Question: I am trying to implement the search widget in the current android apps, but just can't get it done  and I've not been able to implement it. Below is my code
'''
@Override
public boolean onCreateOptionsMenu(Menu menu) {
// Inflate the menu; this adds items to the action bar if it is present.
getMenuInflater().inflate(R.menu.menu_main, menu);
SearchManager searchManager = (SearchManager) getSystemService(Context.SEARCH_SERVICE);
SearchView searchView = (SearchView) menu.findItem(R.id.search_bar).getActionView();
searchView.setSearchableInfo(searchManager.getSearchableInfo(getComponentName()));
searchView.setIconifiedByDefault(false);
return true;
}
@Override
public boolean onOptionsItemSelected(MenuItem item) {
// Handle action bar item clicks here. The action bar will
// automatically handle clicks on the Home/Up button, so long
// as you specify a parent activity in AndroidManifest.xml.
int id = item.getItemId();
//noinspection SimplifiableIfStatement
if (id == R.id.action_settings) {
return true;
} else if (id == R.id.search_bar) {
//startActivity(new Intent(this, SearchResultActivity.class));
return true;
}
return super.onOptionsItemSelected(item);
}
'''
'''
<item android:id="@+id/search_bar"
android:title="Search"
android:orderInCategory="100"
android:icon="@android:drawable/ic_menu_search"
app:showAsAction="always|collapseActionView"
app:actionViewClass="android.support.v7.widget.SearchView"/>
'''
'''
public class SearchResultActivity extends Activity {
@Override
protected void onCreate(Bundle savedInstanceState) {
super.onCreate(savedInstanceState);
setContentView(R.layout.search_custom_text);
handleIntent(getIntent());
}
@Override
protected void onNewIntent(Intent intent) {
super.onNewIntent(intent);
handleIntent(intent);
}
private void handleIntent(Intent intent) {
if (Intent.ACTION_SEARCH.equals(intent.getAction())) {
String query = intent.getStringExtra(SearchManager.QUERY);
}
}
}
'''
'''
<activity android:name=".MainActivity"
android:enabled="true">
<!--<meta-data android:name="android.app.searchable"
android:resource="@xml/searchable"/>-->
<meta-data android:name="android.app.default_searchable"
android:value=".SearchResultActivity"/>
</activity>
<activity android:name=".SearchResultActivity"
android:enabled="true"
android:launchMode="singleTop"
android:parentActivityName=".MainActivity">
<intent-filter>
<action android:name="android.intent.action.SEARCH"/>
<category android:name="android.intent.category.DEFAULT" />
</intent-filter>
<!--<meta-data android:name="android.app.default_searchable"
android:value=".SearchResultActivity" />-->
<meta-data android:name="android.app.searchable"
android:resource="@xml/searchable"/>
</activity>
'''
This is what I'm thinking, but I've not yet tried it. I did implemented a floating activity in my project. From the look of what's below, I think it's a floating Activity right.
Any help would be appreciated.
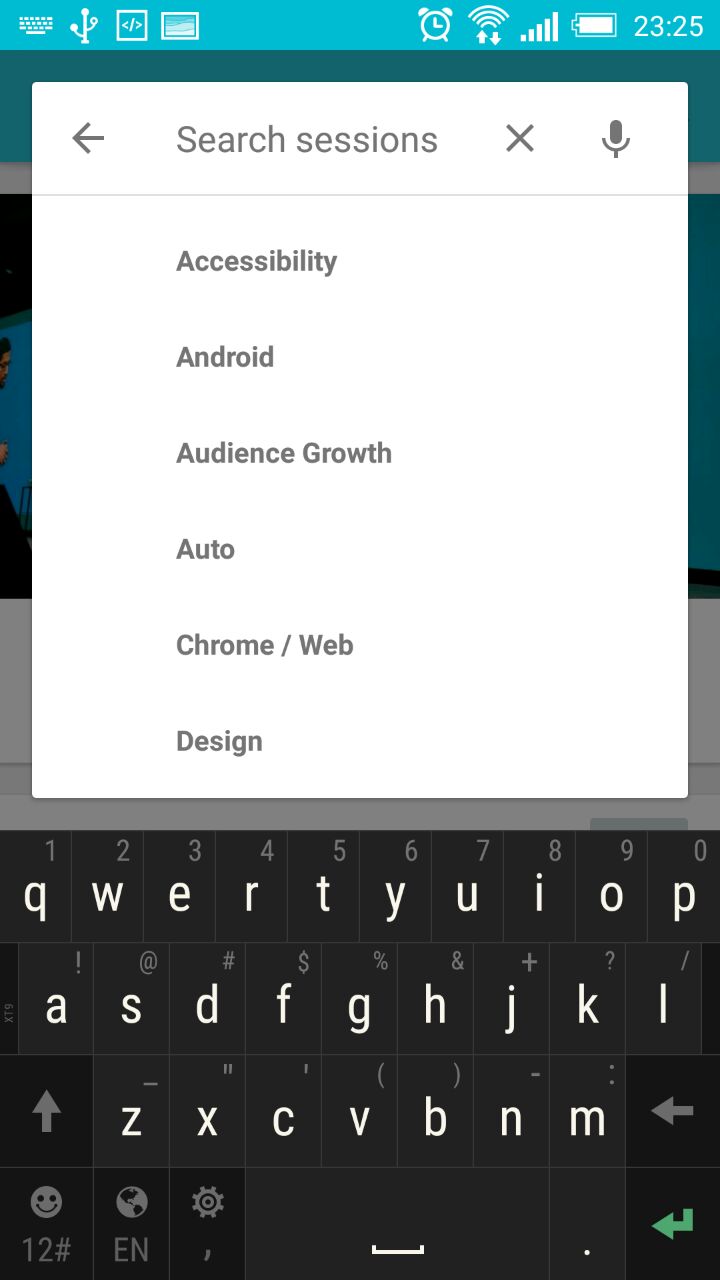
Answer: In my case I have used like this
'''
@Override
public boolean onCreateOptionsMenu(Menu menu) {
// TODO Auto-generated method stub
menu.add("Search").setIcon(android.R.drawable.ic_menu_search).setShowAsAction(MenuItem.SHOW_AS_ACTION_ALWAYS);
return true;
}
@Override
public boolean onOptionsItemSelected(MenuItem item) {
if(item.getTitle().toString().equalsIgnoreCase("Search")){
showSearchDialog();
}
return true;
}
private void showSearchDialog() {
// TODO Auto-generated method stub
dialog = new Dialog(this);
dialog.requestWindowFeature(Window.FEATURE_NO_TITLE);
dialog.setContentView(R.layout.dialog_search);
final Window window = dialog.getWindow();
window.setLayout(WindowManager.LayoutParams.MATCH_PARENT, WindowManager.LayoutParams.MATCH_PARENT);
window.clearFlags(WindowManager.LayoutParams.FLAG_DIM_BEHIND);
window.setBackgroundDrawable(new ColorDrawable(Color.TRANSPARENT));
imm.toggleSoftInput(InputMethodManager.SHOW_FORCED, 0);
findDialogViews(dialog);
dialog.show();
}
private void findDialogViews(final Dialog dialog) {
// TODO Auto-generated method stub
ImageView iv = (ImageView)dialog.findViewById(R.id.calc_clear_txt_Prise);
lvSuggestions = (ListView)dialog.findViewById(R.id.listView1);
lvSuggestions.setOnItemClickListener((android.widget.AdapterView.OnItemClickListener) this);
final EditText etSearch = (EditText)dialog.findViewById(R.id.calc_txt_Prise);
iv.setOnClickListener(new OnClickListener() {
@Override
public void onClick(View v) {
// TODO Auto-generated method stub
if(etSearch.getText().toString().isEmpty()){
dialog.dismiss();
imm.toggleSoftInput(InputMethodManager.SHOW_FORCED, 0);
}
else
etSearch.setText("");
}
});
etSearch.addTextChangedListener(new TextWatcher() {
@Override
public void onTextChanged(CharSequence s, int start, int before, int count) {
**DO YOUR STUFF**
}
@Override
public void beforeTextChanged(CharSequence s, int start, int count,
int after) {
// TODO Auto-generated method stub
}
@Override
public void afterTextChanged(Editable s) {
// TODO Auto-generated method stub
}
});
}
'''
SearchAdapter code:
'''
public class SearchAdapter extends BaseAdapter{
private Context mContext;
private List<SearchModel> list;
private RequestQueue mRequestQueue;
private ImageLoader mImageLoader;
public SearchAdapter(Context mContext, List<SearchModel> list) {
// TODO Auto-generated constructor stub
this.mContext = mContext;
this.list = list;
mRequestQueue = Volley.newRequestQueue(mContext);
mImageLoader = new ImageLoader(mRequestQueue, new LruBitmapCache());
}
@Override
public int getCount() {
// TODO Auto-generated method stub
return list.size();
}
@Override
public Object getItem(int position) {
// TODO Auto-generated method stub
return list.get(position);
}
@Override
public long getItemId(int position) {
// TODO Auto-generated method stub
return position;
}
@Override
public View getView(int position, View convertView, ViewGroup parent) {
// TODO Auto-generated method stub
if(convertView==null){
convertView = LayoutInflater.from(mContext).inflate(R.layout.list_item_search , parent, false);
}
NetworkImageView image = (NetworkImageView)convertView.findViewById(R.id.imageView1);
TextView tvName = (TextView)convertView.findViewById(R.id.textView1);
SearchModel model = list.get(position);
image.setImageUrl(model.getImage(), mImageLoader);
tvName.setText(model.getVName());
return convertView;
}
}
'''
dialog_search layout xml code
'''
<LinearLayout xmlns:android="http://schemas.android.com/apk/res/android"
android:layout_width="match_parent"
android:layout_height="match_parent"
android:orientation="vertical" >
<FrameLayout
android:layout_width="fill_parent"
android:layout_height="wrap_content" >
<EditText
android:id="@+id/calc_txt_Prise"
android:layout_width="fill_parent"
android:layout_height="?attr/actionBarSize"
android:background="@android:color/white"
android:hint="Search Turf"
android:inputType="text"
android:paddingLeft="20dp"
android:singleLine="true"
android:textColor="@color/text_color"
android:textColorHint="@android:color/darker_gray"
android:textStyle="bold" />
<ImageView
android:id="@+id/calc_clear_txt_Prise"
android:layout_width="wrap_content"
android:layout_height="wrap_content"
android:layout_gravity="right|center_vertical"
android:layout_marginRight="10dp"
android:contentDescription="@string/action_settings"
android:src="@android:drawable/ic_menu_close_clear_cancel" />
</FrameLayout>
<View
android:layout_width="match_parent"
android:layout_height="1dp"
android:background="@color/text_color" />
<ListView
android:id="@+id/listView1"
android:layout_width="match_parent"
android:layout_height="wrap_content"
android:divider="@color/text_color"
android:dividerHeight="1dp" />
<View
android:layout_width="match_parent"
android:layout_height="1dp"
android:background="@color/text_color" />
'''